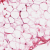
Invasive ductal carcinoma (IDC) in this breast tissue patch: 0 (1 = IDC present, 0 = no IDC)